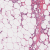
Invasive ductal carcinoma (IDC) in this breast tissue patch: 0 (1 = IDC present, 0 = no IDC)